Question: I am getting a string from an API that has anchor tags in it, so I am creating an 'NSAttributedString' from it, and displaying it in a 'UITextView' so I can support tappable links.
The problem is that the incoming string isn't valid HTML, so it has unescaped unicode characters in it. Things like:
- -
While I could deal with those specific cases, I'm concerned about any other unicode characters that come in, that I don't currently know about.
Example:
'''
NSString *fromAPI = @"Reagan \U2014 saying";
NSDictionary *options = @{NSDocumentTypeDocumentAttribute : NSHTMLTextDocumentType};
NSData *data = [fromAPI dataUsingEncoding:NSUTF8StringEncoding allowLossyConversion:NO];
NSAttributedString *attributedString = [[NSAttributedString alloc] initWithData:data options:options documentAttributes:nil error:nil];
'''
This renders in the UITextView as:
How do I get it to render the em dash and other unicode properly?
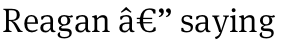
Answer: Found it, it looks like HTML won't render unicode unless you add this into the '<head>'
'''
<meta http-equiv="Content-Type" content="text/html; charset=utf-8" />
'''